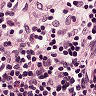
Metastatic tissue present: no